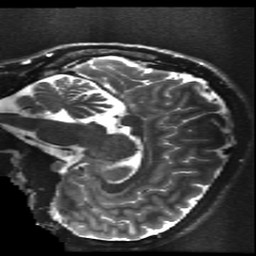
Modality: T2w
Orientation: sagittal
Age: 16
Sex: female
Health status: ill
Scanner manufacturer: ge
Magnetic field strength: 3 T
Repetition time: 7.5 s
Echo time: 0.1015 s